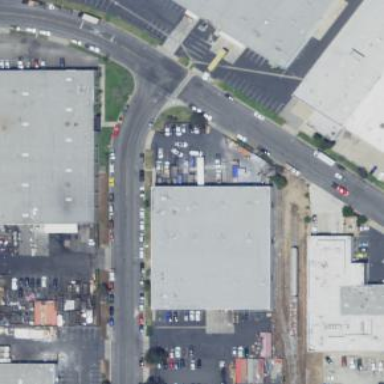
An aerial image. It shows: Warehouse building.